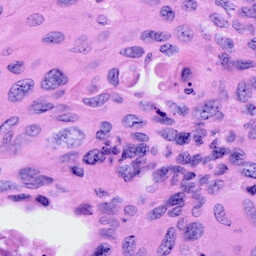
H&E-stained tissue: Cervix